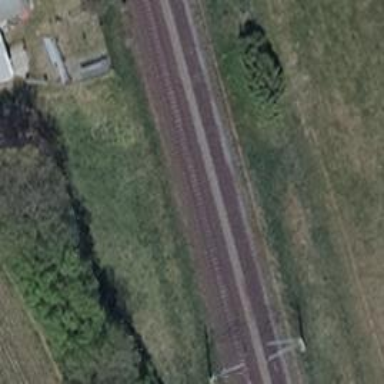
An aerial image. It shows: Railway signal.